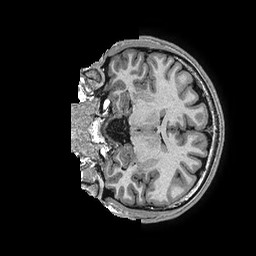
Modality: T1w
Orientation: coronal
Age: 27
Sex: male
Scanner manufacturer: ge
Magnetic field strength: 3 T
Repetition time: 0.006952 s
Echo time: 0.00292 s